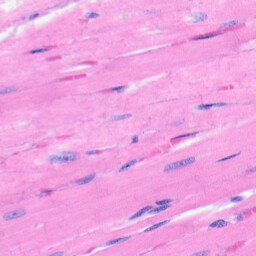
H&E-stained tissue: Heart